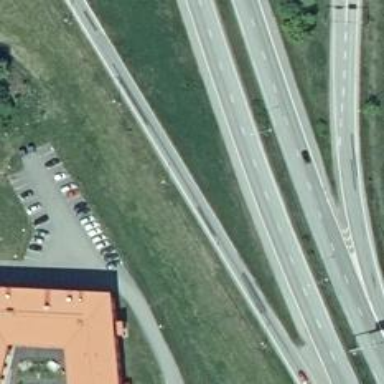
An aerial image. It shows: Motorway link within motorway.